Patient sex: M
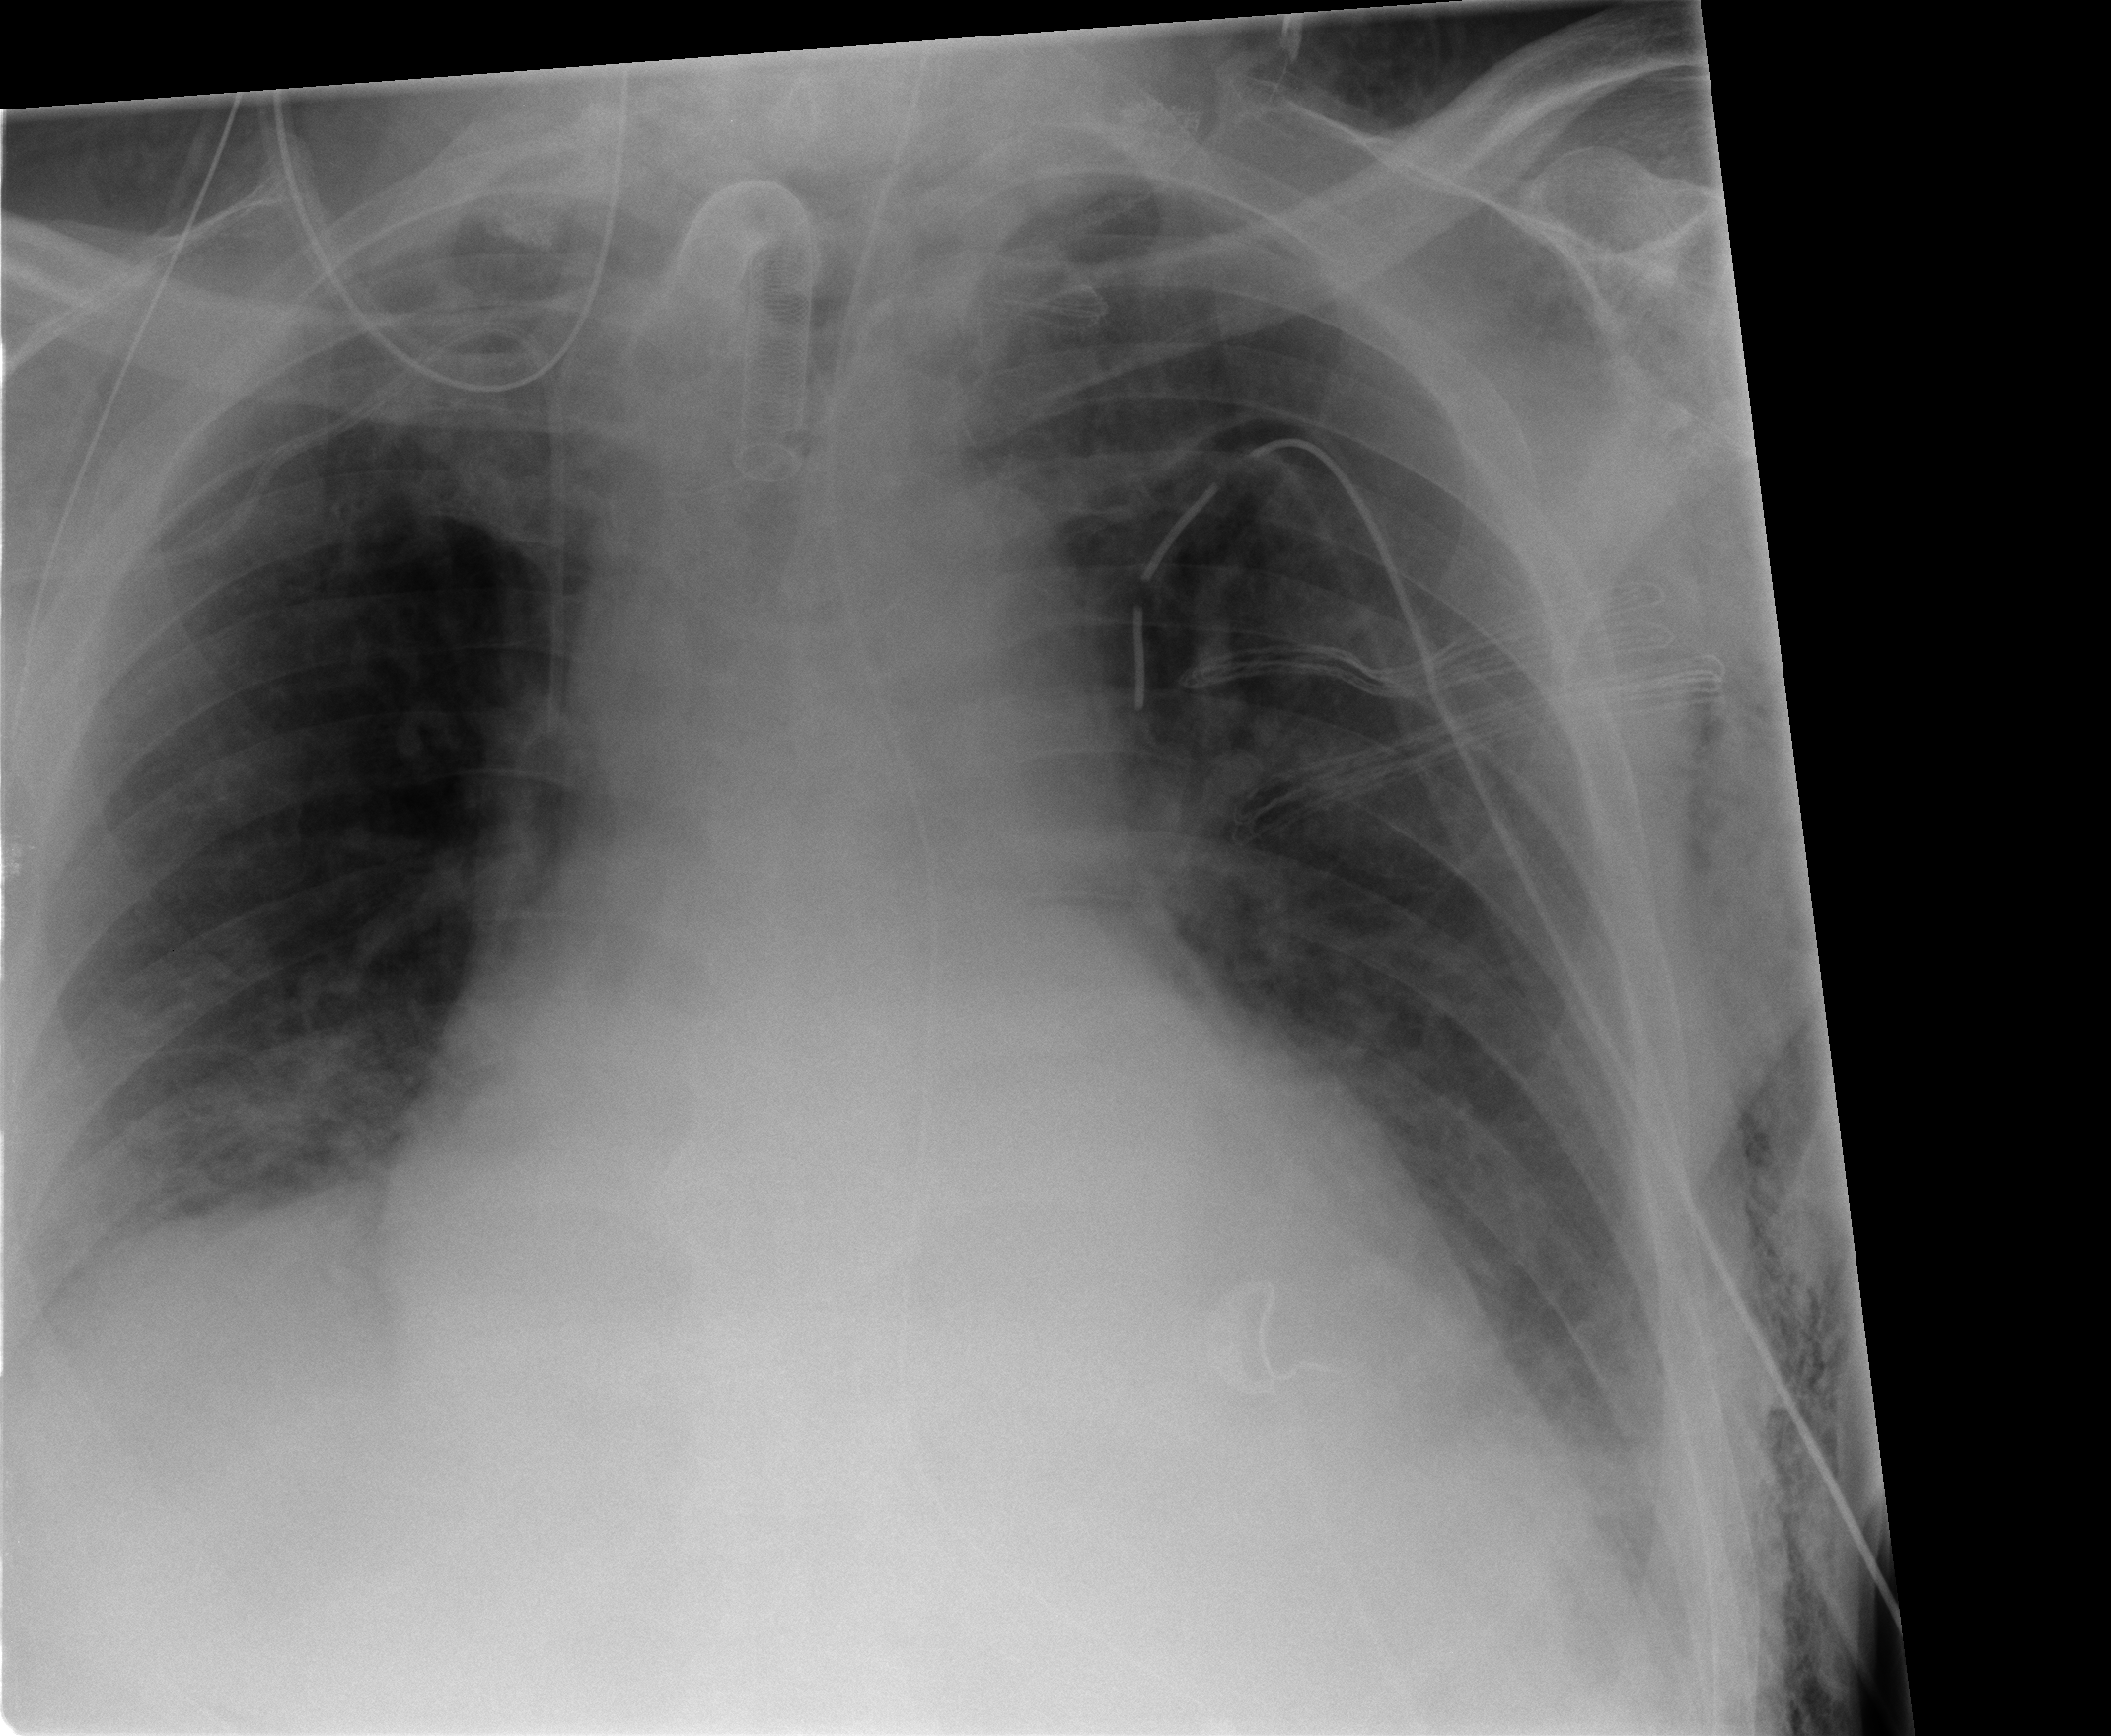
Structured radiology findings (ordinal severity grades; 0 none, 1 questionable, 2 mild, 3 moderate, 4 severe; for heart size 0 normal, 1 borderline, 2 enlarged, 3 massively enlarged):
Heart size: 2
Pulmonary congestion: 0
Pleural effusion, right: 0
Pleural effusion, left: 2
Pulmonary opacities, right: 0
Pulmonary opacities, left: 0
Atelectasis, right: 0
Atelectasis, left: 2